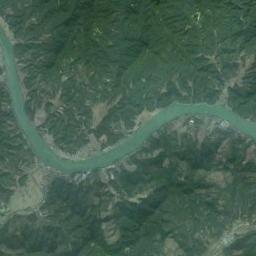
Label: river